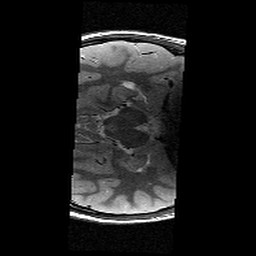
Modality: T2w
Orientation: axial
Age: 13
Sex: male
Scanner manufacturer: siemens
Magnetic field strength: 3 T
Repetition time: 8.46 s
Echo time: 0.067 s